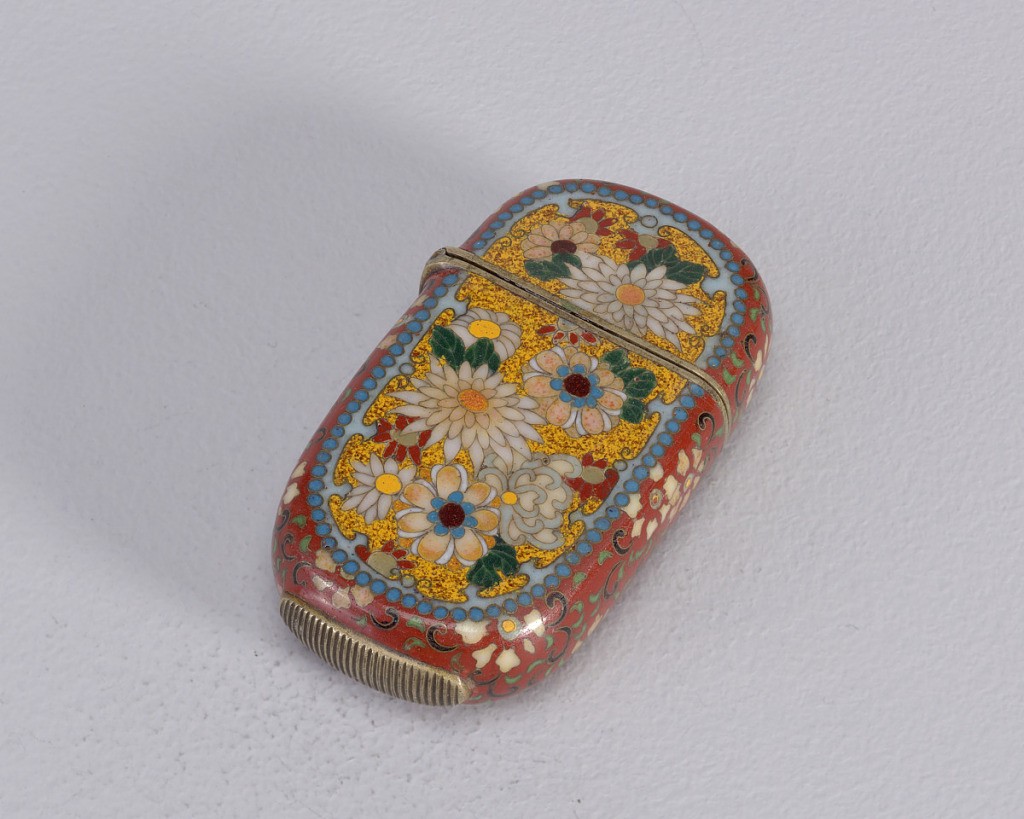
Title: Floral Decoration
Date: ca. 1890
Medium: Brass, cloisonné enamel
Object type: Matchsafe
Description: Oblong oval, featuring all-over polychrome, cloisonné, floral decoration, dominant oval reserve displays chrysanthemums and other floral motifs on mottled yellow ground with surround of blue beading, all sides display delicate floral motifs on iron-red ground, reverse features oval reserve with assortment of butterflies on deep green ground, punctuated with specks of metalic copper, and surrround of blue beading. Lid hinged on side. Striker on bottom.